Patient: sex M, age 52
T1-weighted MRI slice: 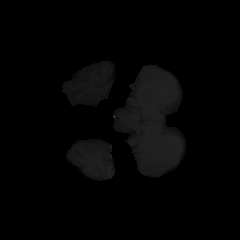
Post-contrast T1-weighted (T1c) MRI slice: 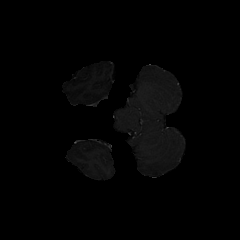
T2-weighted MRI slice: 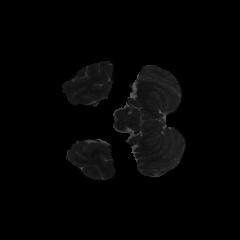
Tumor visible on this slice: no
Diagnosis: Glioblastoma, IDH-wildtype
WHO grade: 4